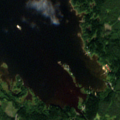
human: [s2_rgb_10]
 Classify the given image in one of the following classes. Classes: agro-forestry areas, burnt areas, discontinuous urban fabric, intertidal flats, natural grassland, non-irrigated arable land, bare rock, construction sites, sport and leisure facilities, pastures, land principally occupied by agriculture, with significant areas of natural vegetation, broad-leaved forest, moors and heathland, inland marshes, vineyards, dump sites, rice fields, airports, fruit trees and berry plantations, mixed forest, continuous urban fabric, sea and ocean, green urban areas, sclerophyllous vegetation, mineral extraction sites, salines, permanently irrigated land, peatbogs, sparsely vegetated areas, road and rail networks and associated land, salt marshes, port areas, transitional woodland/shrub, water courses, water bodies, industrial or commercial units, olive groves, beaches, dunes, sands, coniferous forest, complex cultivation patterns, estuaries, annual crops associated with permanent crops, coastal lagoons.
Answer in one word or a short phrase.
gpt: coniferous forest, mixed forest, sea and ocean